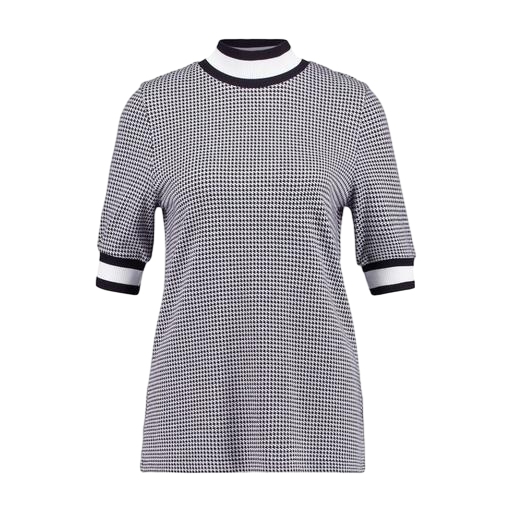
black petite printed mock-neck top only macy, black geo-print t-shirt only macy, black printed short-sleeve top only macy, white background